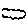
Label: cloud